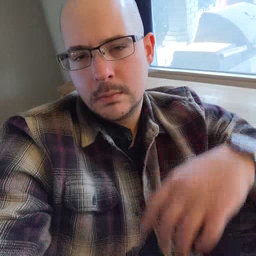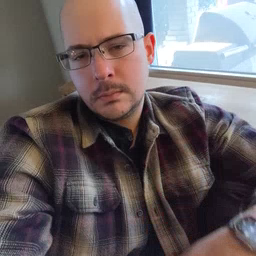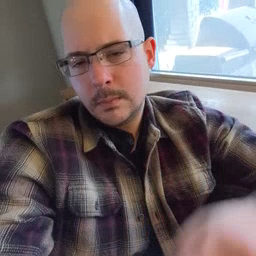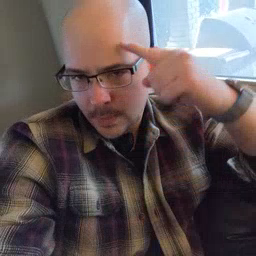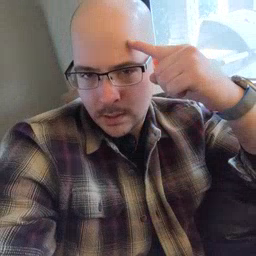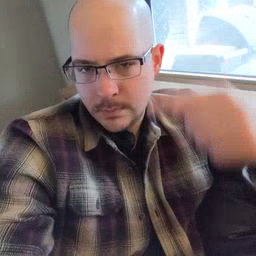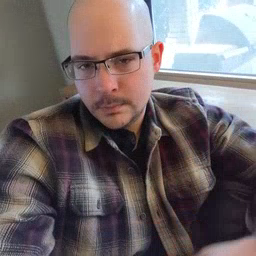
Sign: penny